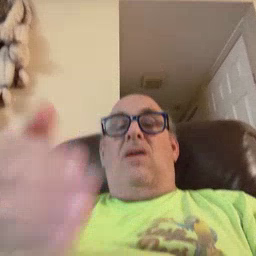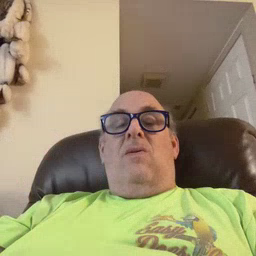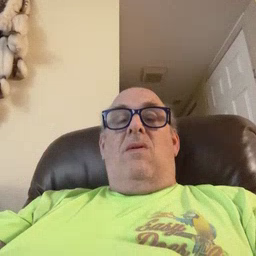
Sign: thankyou